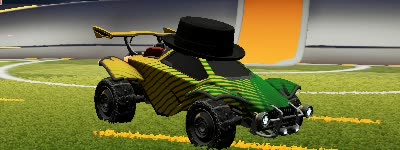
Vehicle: octane